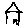
Label: house